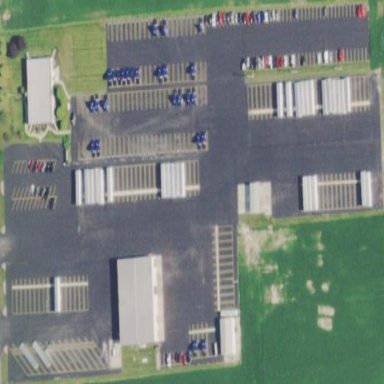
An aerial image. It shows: Parking area.